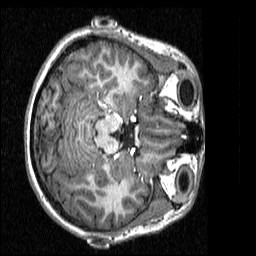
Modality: T1w
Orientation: axial